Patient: sex F, age 59
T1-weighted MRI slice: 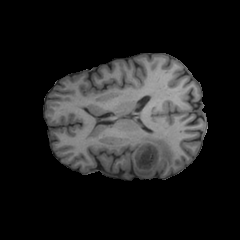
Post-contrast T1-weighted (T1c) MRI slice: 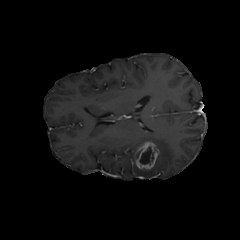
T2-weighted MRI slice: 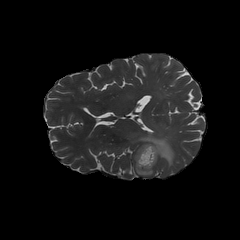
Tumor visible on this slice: yes
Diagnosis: Glioblastoma, IDH-wildtype
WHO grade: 4